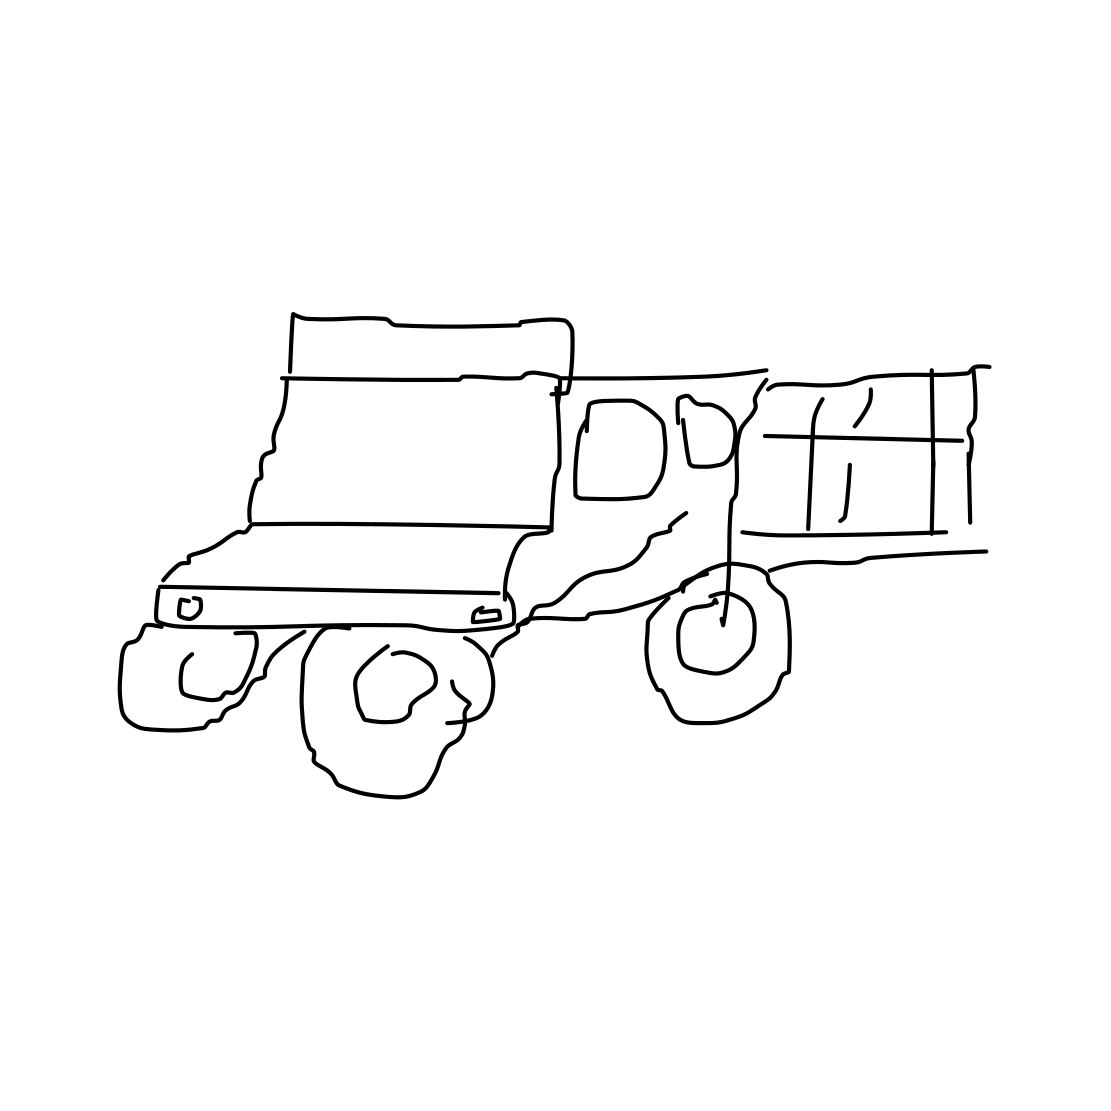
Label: pickup truck